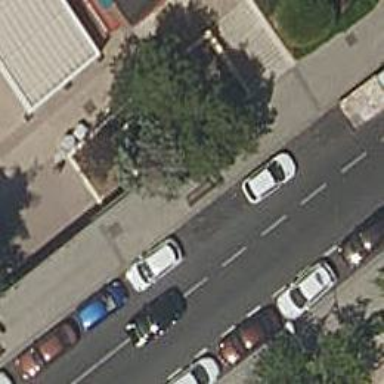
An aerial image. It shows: Footway made of paving stones.